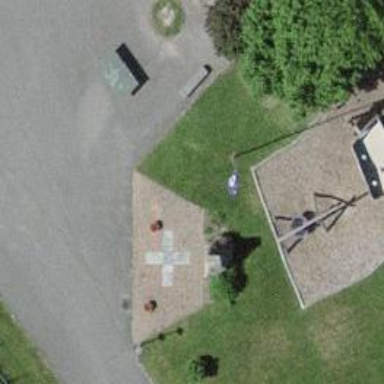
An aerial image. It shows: Memorial site with historic significance.